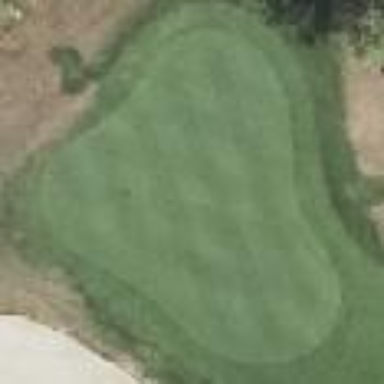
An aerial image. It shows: Golf green.